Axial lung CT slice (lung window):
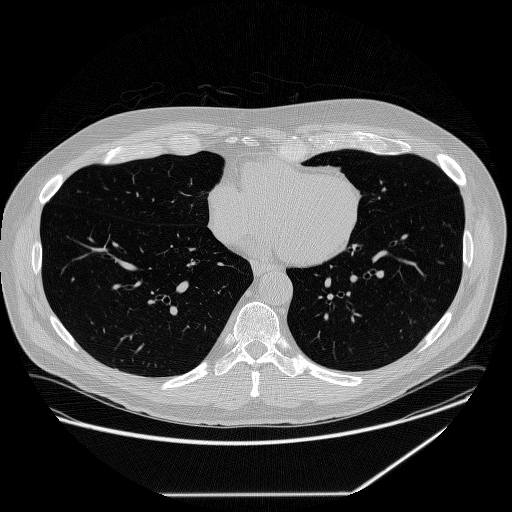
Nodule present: no